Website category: camera
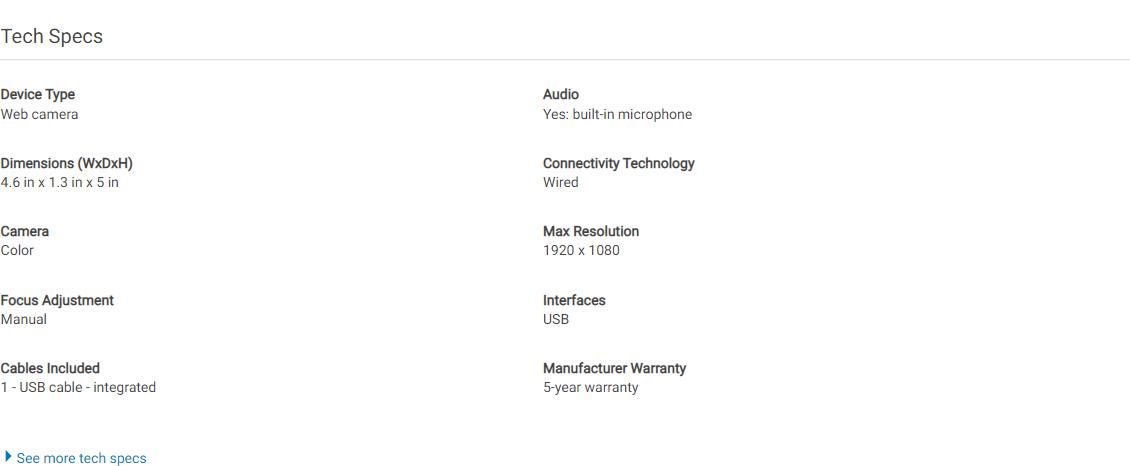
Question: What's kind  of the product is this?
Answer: Web camera

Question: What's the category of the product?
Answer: Web camera

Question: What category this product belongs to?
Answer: Web camera

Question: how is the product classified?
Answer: Web camera

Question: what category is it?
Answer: Web camera

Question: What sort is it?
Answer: Web camera

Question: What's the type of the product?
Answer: Web camera

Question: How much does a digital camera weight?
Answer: Web camera

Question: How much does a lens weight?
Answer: Web camera

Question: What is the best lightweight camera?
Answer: Web camera

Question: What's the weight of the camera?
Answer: Web camera

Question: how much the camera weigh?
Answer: Web camera

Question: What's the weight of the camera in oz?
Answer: Web camera

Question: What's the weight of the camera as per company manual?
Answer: Web camera

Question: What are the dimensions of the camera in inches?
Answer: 4.6 in x 1.3 in x 5 in

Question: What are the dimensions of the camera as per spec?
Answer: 4.6 in x 1.3 in x 5 in

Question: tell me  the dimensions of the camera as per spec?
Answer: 4.6 in x 1.3 in x 5 in

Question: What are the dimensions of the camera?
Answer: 4.6 in x 1.3 in x 5 in

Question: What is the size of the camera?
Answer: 4.6 in x 1.3 in x 5 in

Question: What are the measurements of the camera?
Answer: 4.6 in x 1.3 in x 5 in

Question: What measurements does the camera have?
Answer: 4.6 in x 1.3 in x 5 in

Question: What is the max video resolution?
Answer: Web camera

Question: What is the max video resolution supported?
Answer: Web camera

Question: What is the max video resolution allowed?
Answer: Web camera